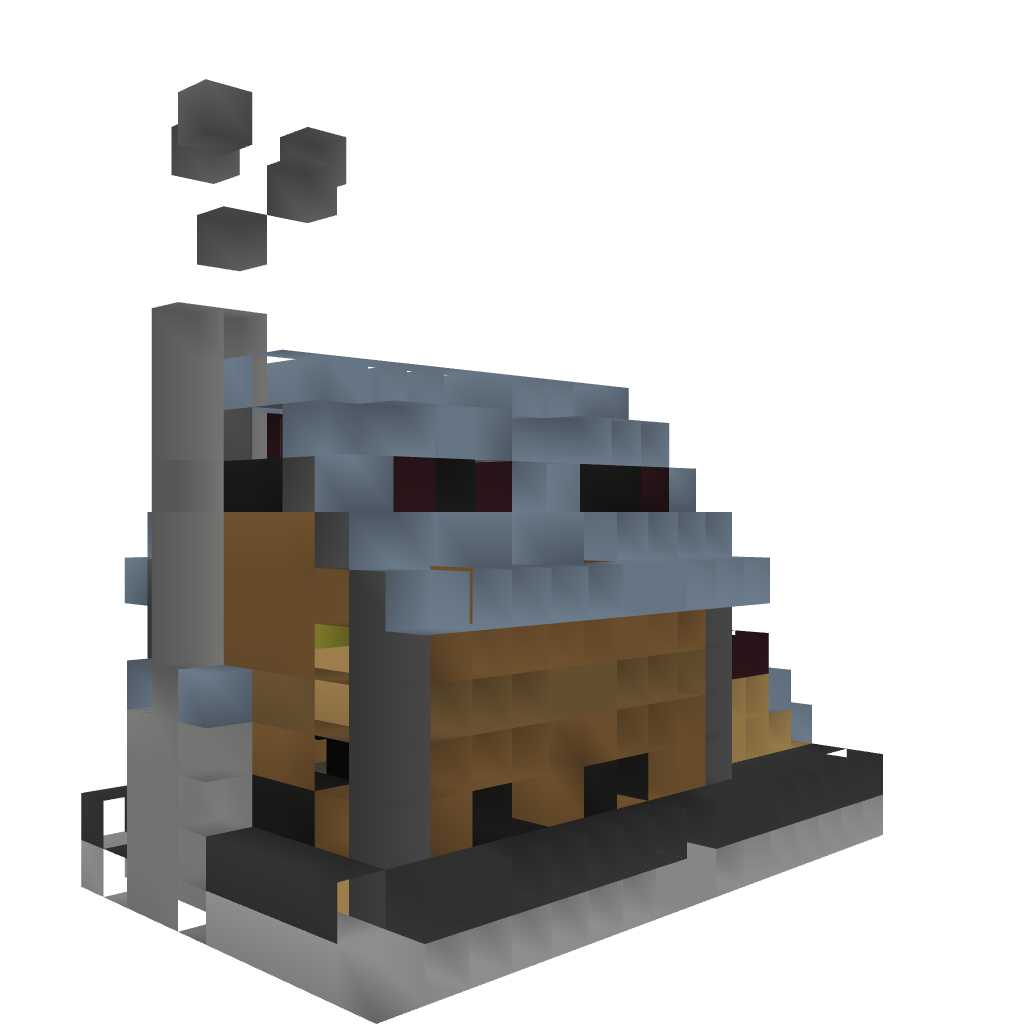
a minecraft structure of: Two Story House with Shed